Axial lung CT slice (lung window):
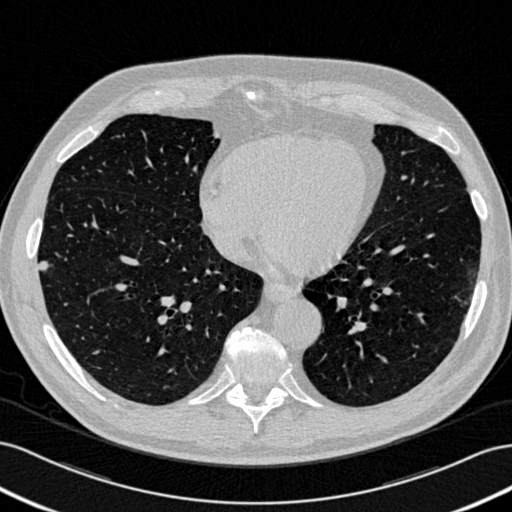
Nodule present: yes
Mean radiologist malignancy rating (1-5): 2.5